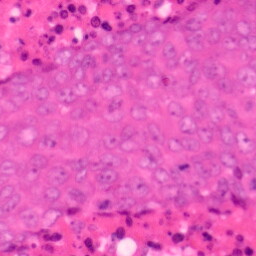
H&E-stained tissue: Colon